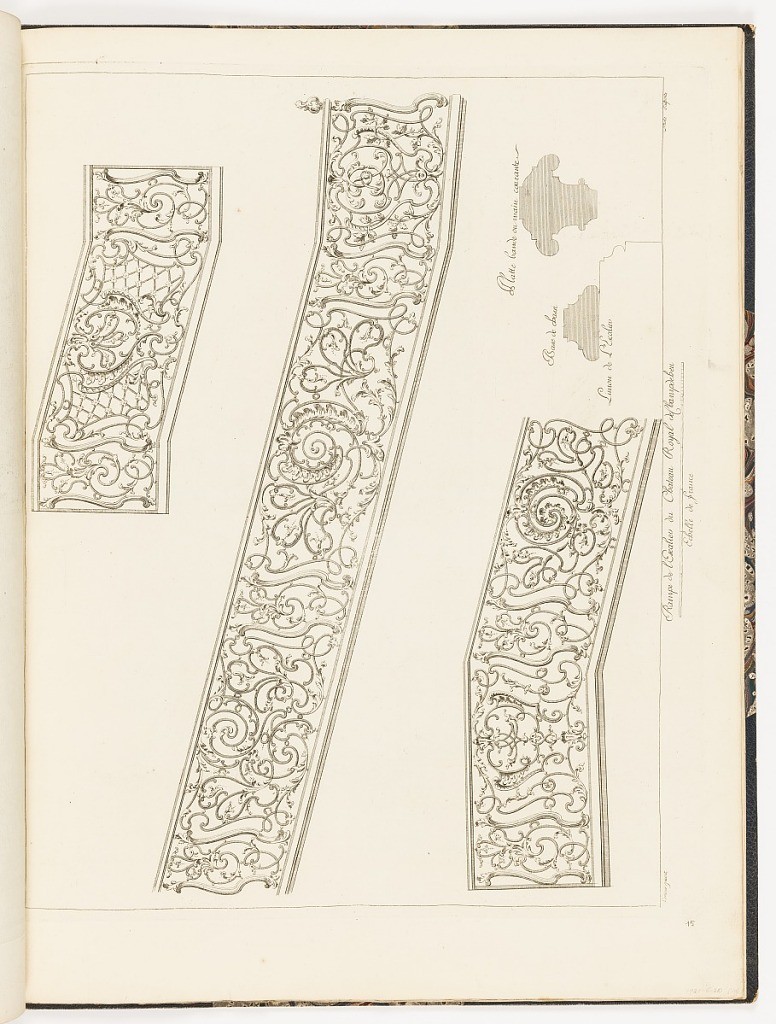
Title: Rampe de l’Escalier du Chateau Royal de Champdebeu
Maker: Jean Lamour, French, 1698–1771
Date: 1759–68
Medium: Etching and engraving on laid paper
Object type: Print
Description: Three sections of the decorative wrought-iron banister from a staircase in the Royal Castle of Champdebeu with three outlines of the shape of the banisters and base of the staircase, and a scale. The banisters are ornamented with rococo motifs, acanthus leaves, palmettes, fleurons, scrolls, flowers, and floral fretwork. The plate is signed and titled.